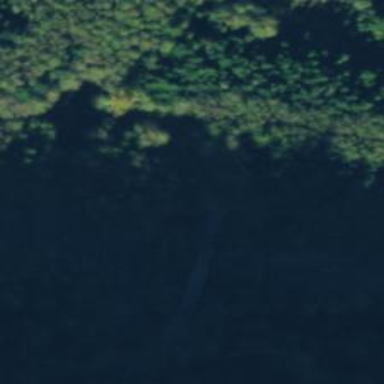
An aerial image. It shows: Track road with beam bridge.